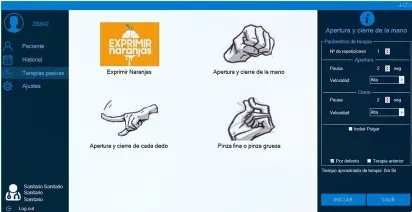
RobHand rehabilitation platform. RobHand exoskeleton. Tab for selection.
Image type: radiology (mri)